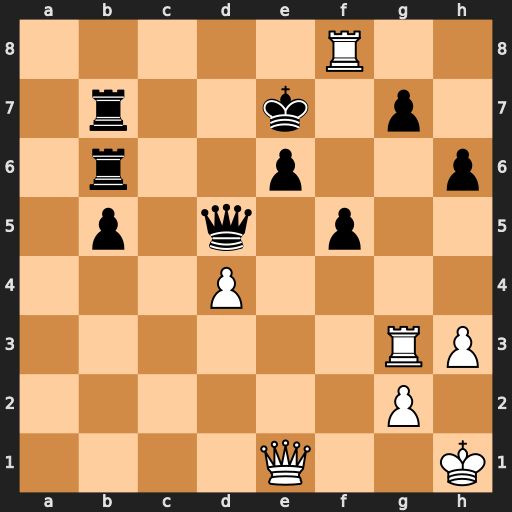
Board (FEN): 5R2/1r2k1p1/1r2p2p/1p1q1p2/3P4/6RP/6P1/4Q2K
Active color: w
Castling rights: -
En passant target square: -
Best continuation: Rg8 g5 Qb4+ Qd6 Rg7+ Kf6 Qxd6 Rxd6 Rxb7